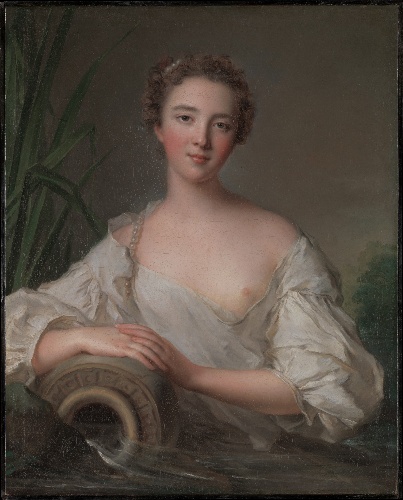
Title: The Spring (La Source)
Artist: Jean Marc Nattier
Artist bio: French, Paris 1685–1766 Paris
Date: 1738
Object type: Painting
Classification: Paintings
Medium: Oil on canvas
Dimensions: 31 3/4 x 25 5/8 in. (80.6 x 65.1 cm)
Department: European Paintings
Credit line: Gift of Jessie Woolworth Donahue, 1956
Accession year: 1956
Repository: Metropolitan Museum of Art, New York, NY
Tags: Portraits|Female Nudes